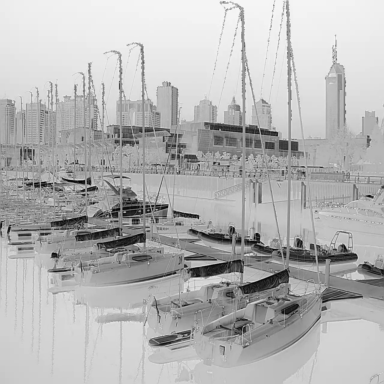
There are 14 objects shown in the infrared image, including six sailboats, and eight canoes.